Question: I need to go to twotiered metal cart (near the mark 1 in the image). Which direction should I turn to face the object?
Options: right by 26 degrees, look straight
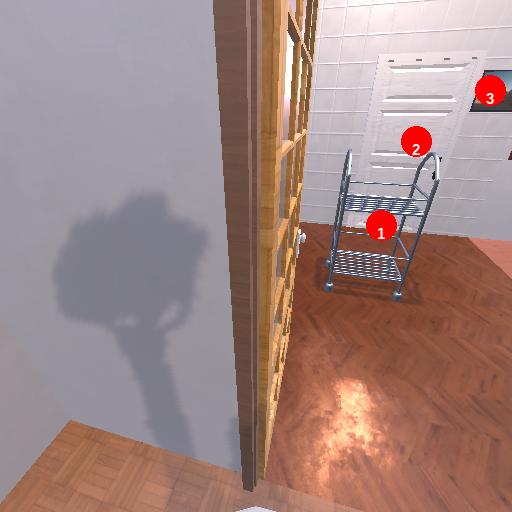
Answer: right by 26 degrees